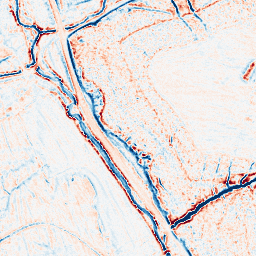
Category: edge_preserving
Decomposition family: bilateral
Decomposition parameters: d: 9
sigma_color: 100
sigma_space: 50
Upsampling method: edge_directed
Upsampling parameters: scale: 4
Upsampling scale: 4